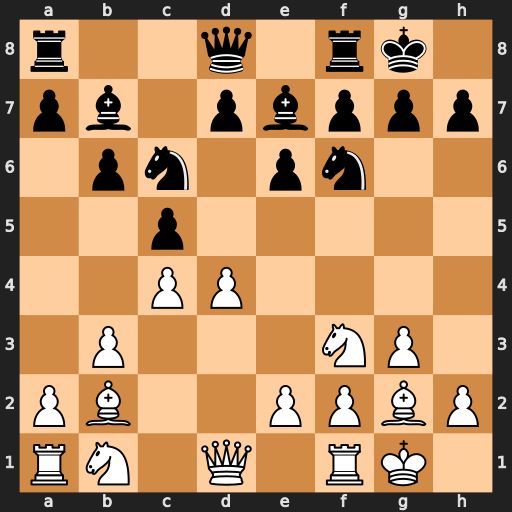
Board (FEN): r2q1rk1/pb1pbppp/1pn1pn2/2p5/2PP4/1P3NP1/PB2PPBP/RN1Q1RK1
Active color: w
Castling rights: -
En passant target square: -
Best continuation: d5 exd5 cxd5